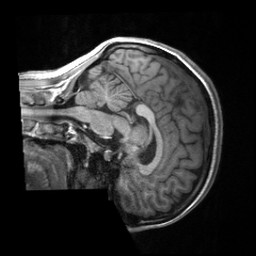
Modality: T1w
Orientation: sagittal
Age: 22
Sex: female
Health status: healthy
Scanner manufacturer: siemens
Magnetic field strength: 3 T
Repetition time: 2 s
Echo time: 0.00232 s